Field crop: maize
Growth stage: 2
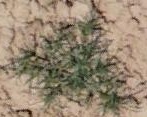
Species: salsola